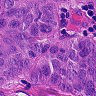
Metastatic tissue present: yes